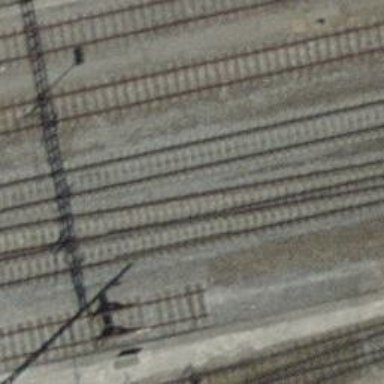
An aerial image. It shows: Single-track railway with electrified contact lines.